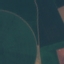
Label: AnnualCrop